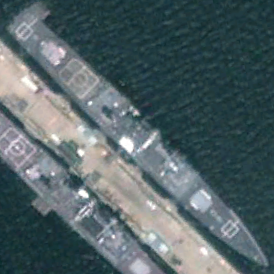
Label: cruiser